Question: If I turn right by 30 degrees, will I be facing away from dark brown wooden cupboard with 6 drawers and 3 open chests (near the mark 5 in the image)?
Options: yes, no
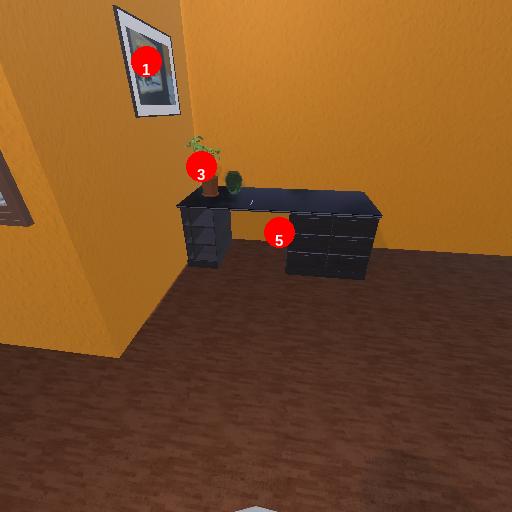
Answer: yes